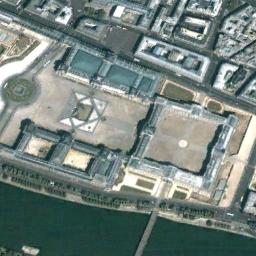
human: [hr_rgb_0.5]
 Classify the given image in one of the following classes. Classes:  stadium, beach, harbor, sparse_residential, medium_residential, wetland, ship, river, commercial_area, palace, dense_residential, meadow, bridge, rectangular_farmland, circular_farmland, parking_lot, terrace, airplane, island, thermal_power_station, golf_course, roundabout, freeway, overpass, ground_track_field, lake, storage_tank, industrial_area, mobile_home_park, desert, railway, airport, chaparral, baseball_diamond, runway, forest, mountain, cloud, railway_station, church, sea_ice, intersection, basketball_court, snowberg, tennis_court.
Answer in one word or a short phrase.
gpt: palace